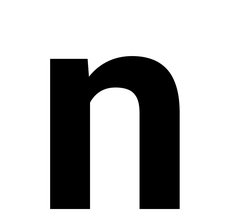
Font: Roboto_Bold